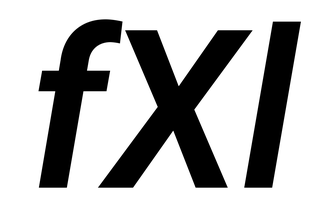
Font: Roboto-Italic_SemiBold_Italic